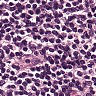
Metastatic tissue present: no